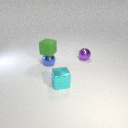
small green rubber cube above small blue metal sphere